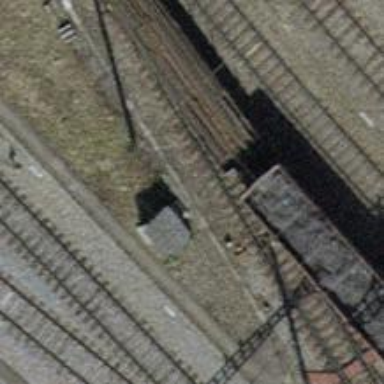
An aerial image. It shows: Single-track electrified railway yard with contact line electrification.